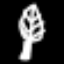
Label: leaf